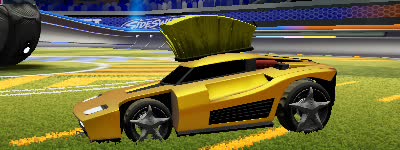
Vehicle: breakout